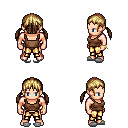
a pixel art fantasy rpg character, male body template, human, light skin, brown pirate shirt, gold greaves, blonde twin-tailed hairstyle, bracelets, white slippers, four views (front, back, left, right), 2x2 character sprite sheet, small pixel art, hard edges, no anti-aliasing